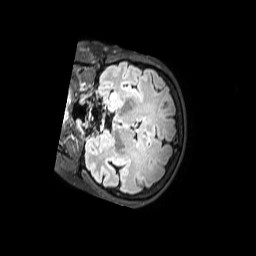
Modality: FLAIR
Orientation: coronal
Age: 49
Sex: female
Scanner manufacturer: philips
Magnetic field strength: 3 T
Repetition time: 4.8 s
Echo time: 0.2798 s